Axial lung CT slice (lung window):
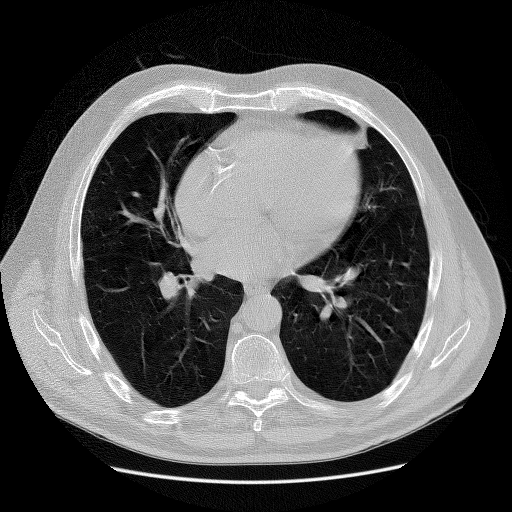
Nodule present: no